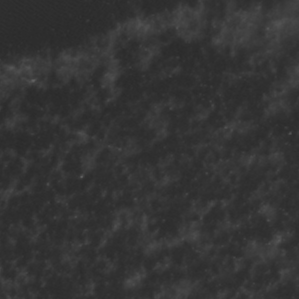
Label: non_frost